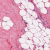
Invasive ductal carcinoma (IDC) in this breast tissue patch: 0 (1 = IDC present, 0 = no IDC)